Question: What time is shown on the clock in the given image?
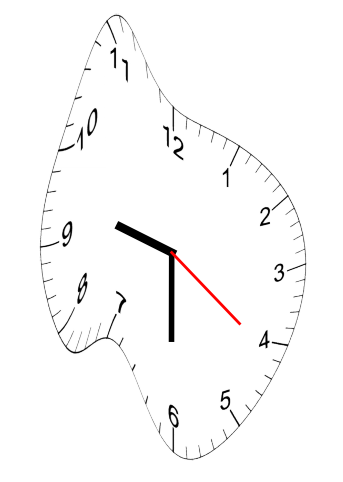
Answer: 09:30:21